高一 · 立体几何学
某几何体的三视图如图所示 (单位: $\mathrm{cm}$ ), 则该几何体的体积等于 $\mathrm{cm}^{3}$.

佇视图
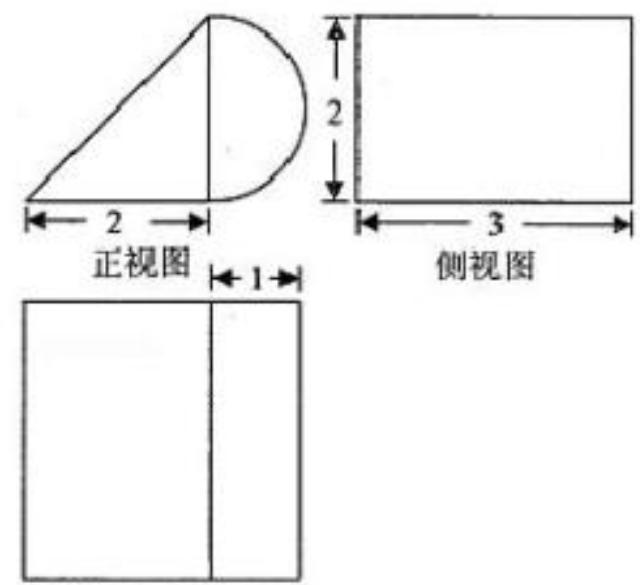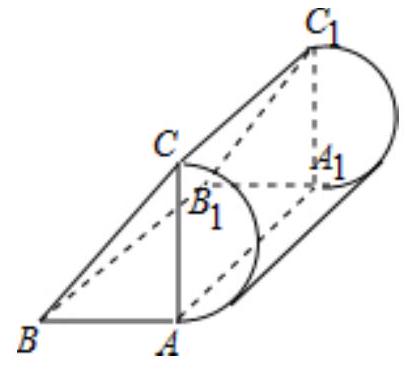
答案: +1.5 \pi$
解析: 由三视图还原原几何体如图，

是一个半圆柱与一个直三棱柱的组合体,

半圆柱的底面半径为 1 , 高为 3 ; 直三棱柱底面是等腰直角三角形(直角边为 2 ), 高为 3 .

$\therefore V=\frac{1}{2} \times 2 \times 2 \times 3+\frac{1}{2} \times \pi \times 1^{2} \times 3=6+1.5 \pi$.